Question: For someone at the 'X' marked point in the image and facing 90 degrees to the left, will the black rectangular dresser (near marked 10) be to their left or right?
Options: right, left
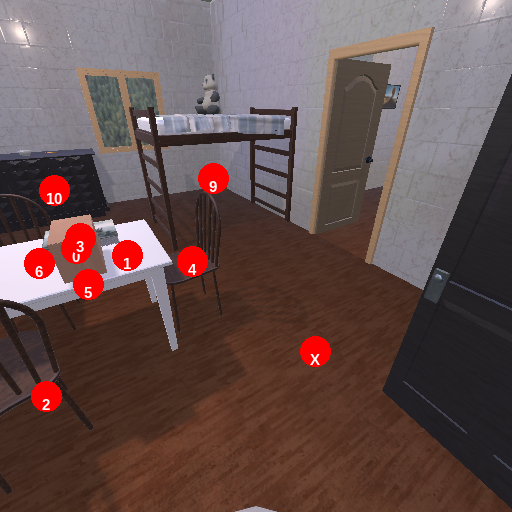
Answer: right